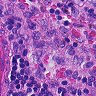
Metastatic tissue present: no